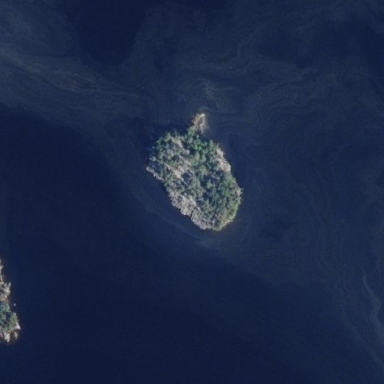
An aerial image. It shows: Islet surrounded by woodland.